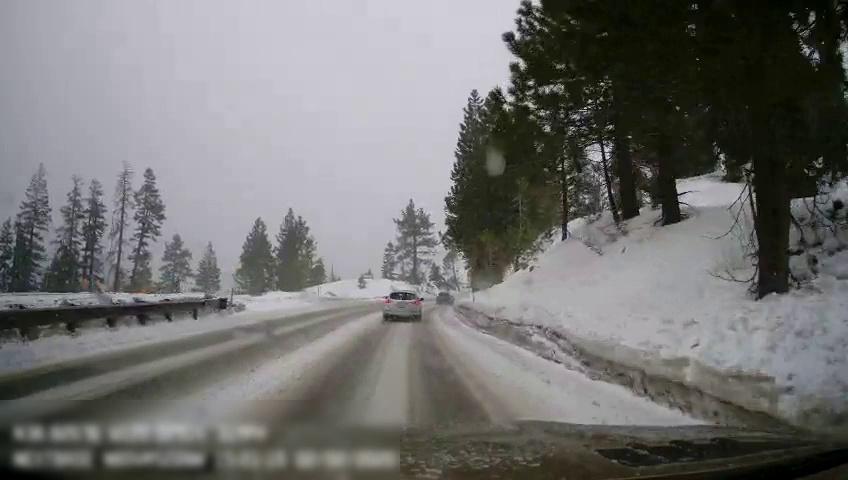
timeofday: Day
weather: Snowy
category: Drivable Space
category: Vehicles | SUV
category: Vehicles | Car